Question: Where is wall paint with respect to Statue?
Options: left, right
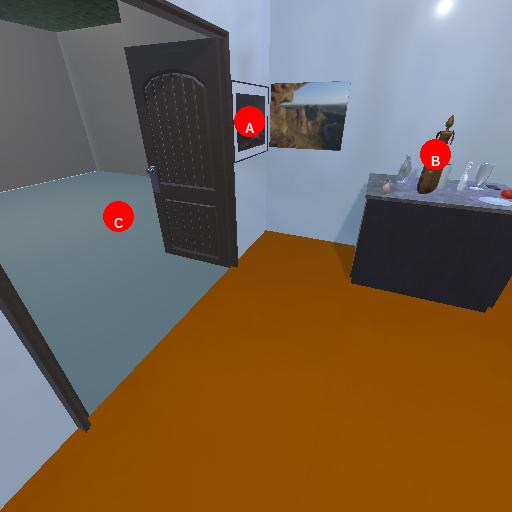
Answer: left